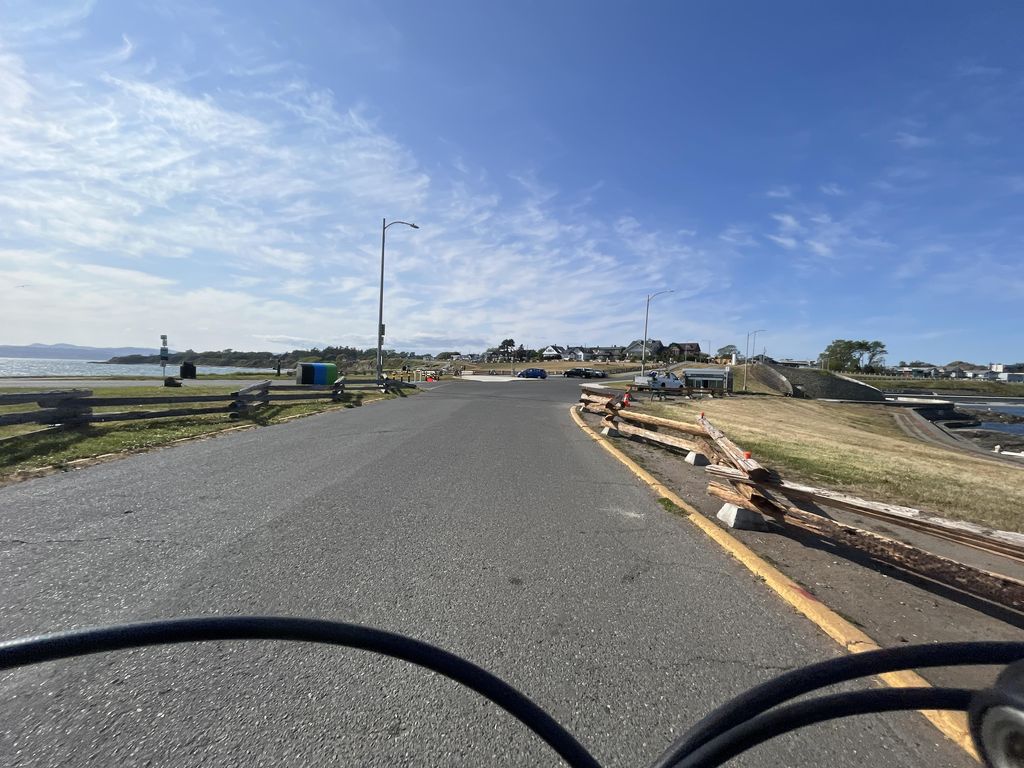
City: victoria